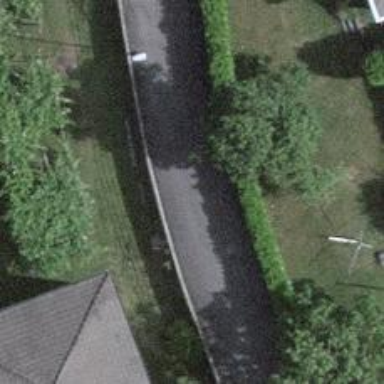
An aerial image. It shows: Residential road with asphalt surface.